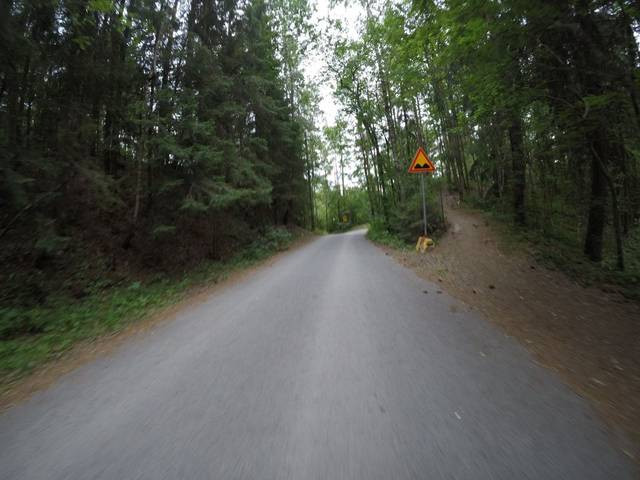
Region: Finland
Coordinates: 60.978, 24.453